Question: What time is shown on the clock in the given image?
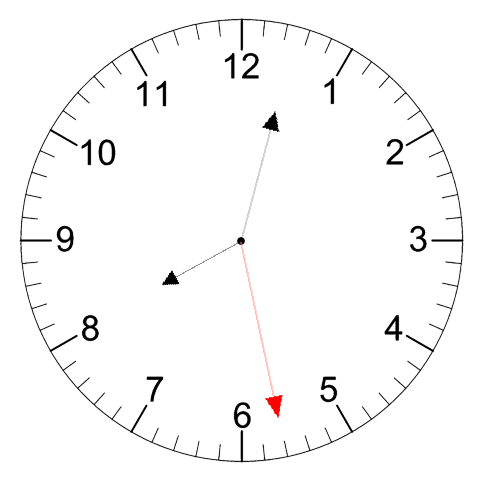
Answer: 08:02:28